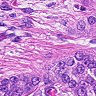
Metastatic tissue present: yes